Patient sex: M
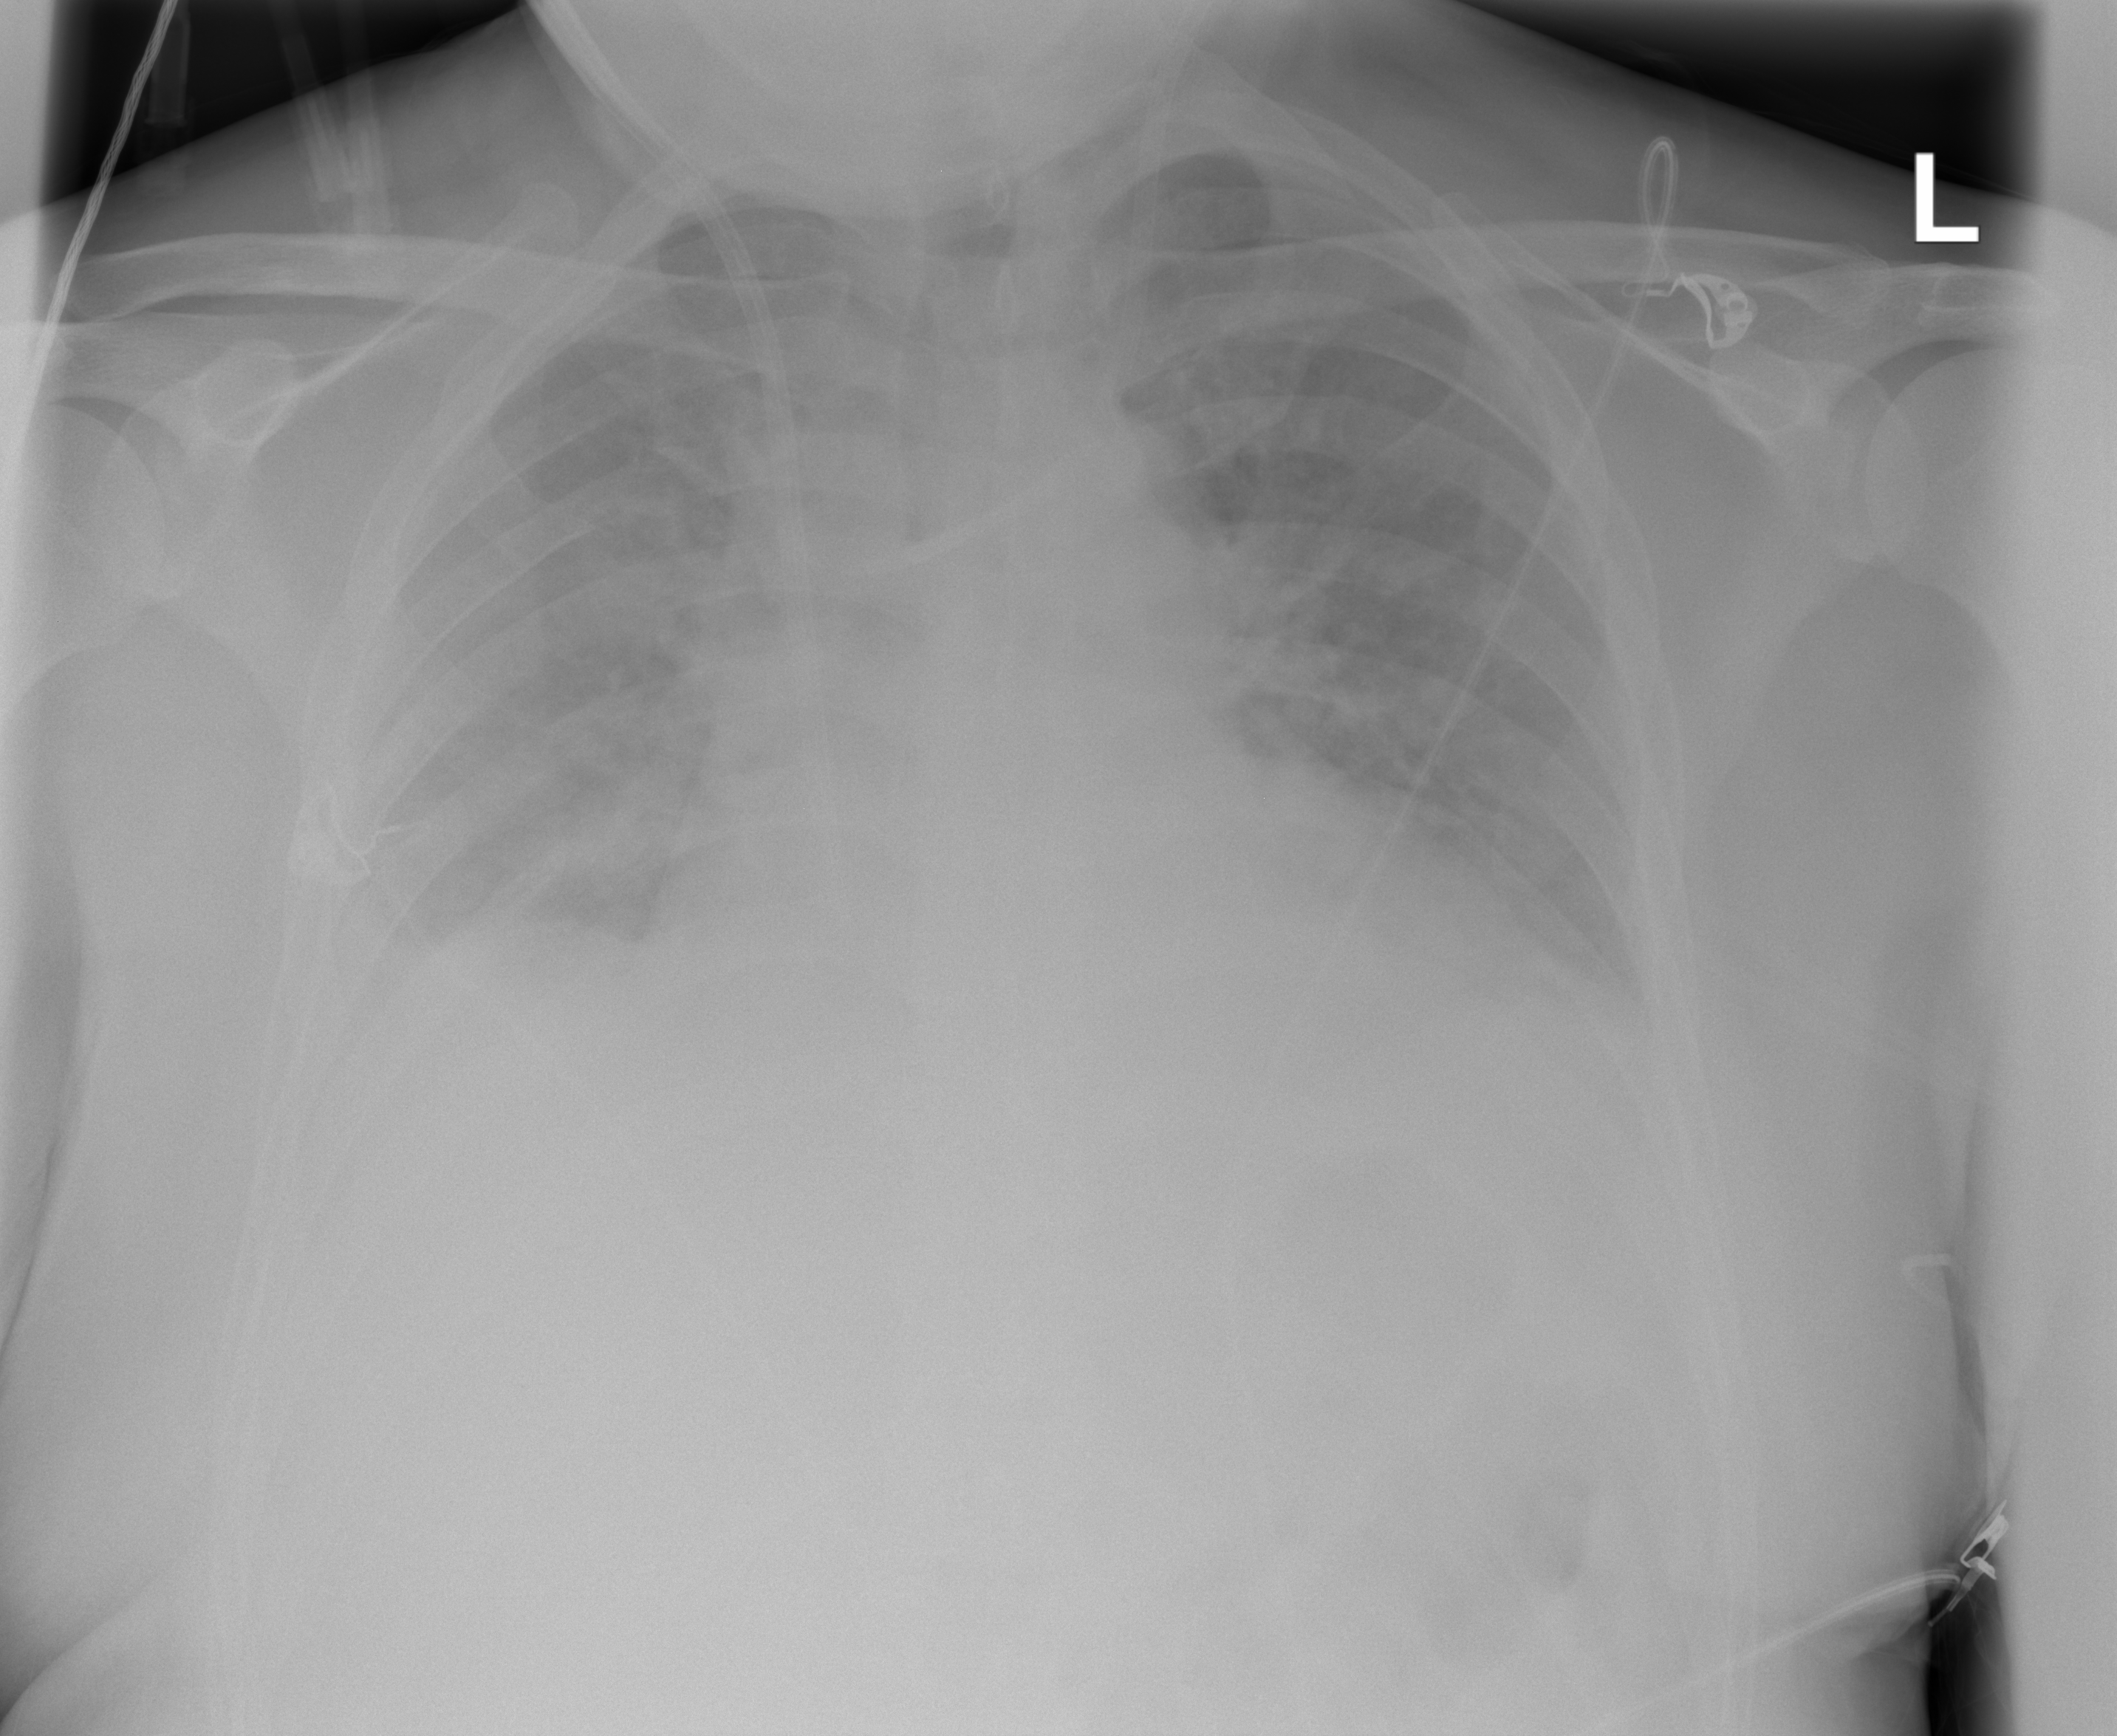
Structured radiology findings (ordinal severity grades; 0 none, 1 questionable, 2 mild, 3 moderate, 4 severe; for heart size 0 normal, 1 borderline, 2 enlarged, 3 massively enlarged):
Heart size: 2
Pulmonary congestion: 3
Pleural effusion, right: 2
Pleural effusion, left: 2
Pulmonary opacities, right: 2
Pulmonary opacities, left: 2
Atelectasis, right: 2
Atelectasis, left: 0